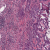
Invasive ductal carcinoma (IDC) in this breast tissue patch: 0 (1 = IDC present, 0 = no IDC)